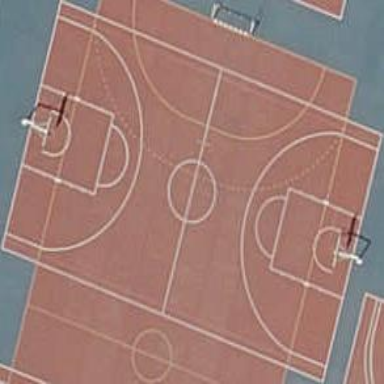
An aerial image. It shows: Concrete basketball court on leisure land pitch.